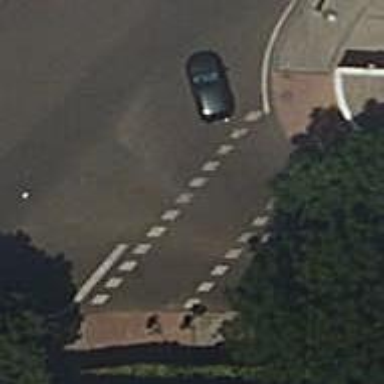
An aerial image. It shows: Road with traffic signals. The crossing is controlled by traffic signals.